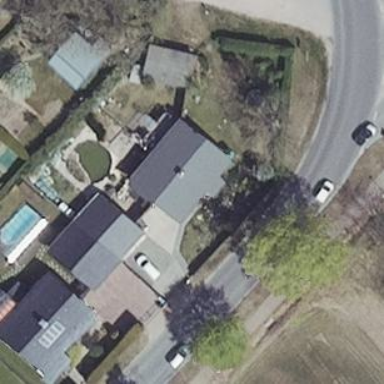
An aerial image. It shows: Gabled roofed house.